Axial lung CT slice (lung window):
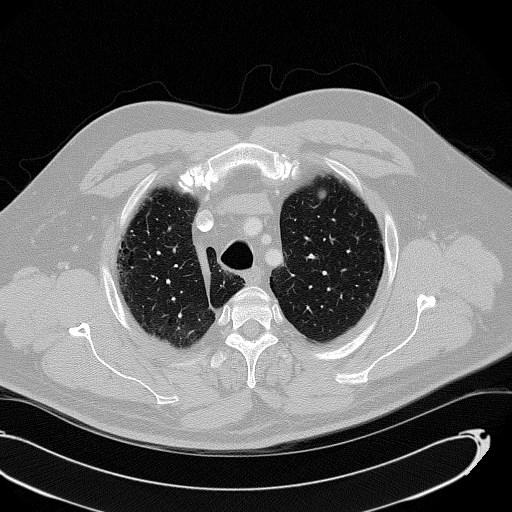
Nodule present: no